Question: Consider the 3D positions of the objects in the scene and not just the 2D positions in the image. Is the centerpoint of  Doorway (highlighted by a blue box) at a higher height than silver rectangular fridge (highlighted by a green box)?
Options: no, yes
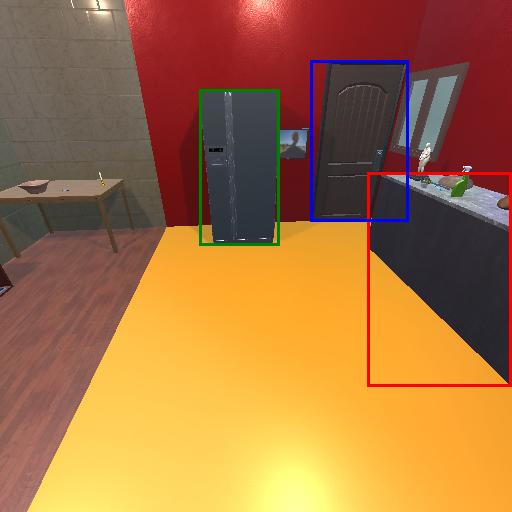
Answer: no